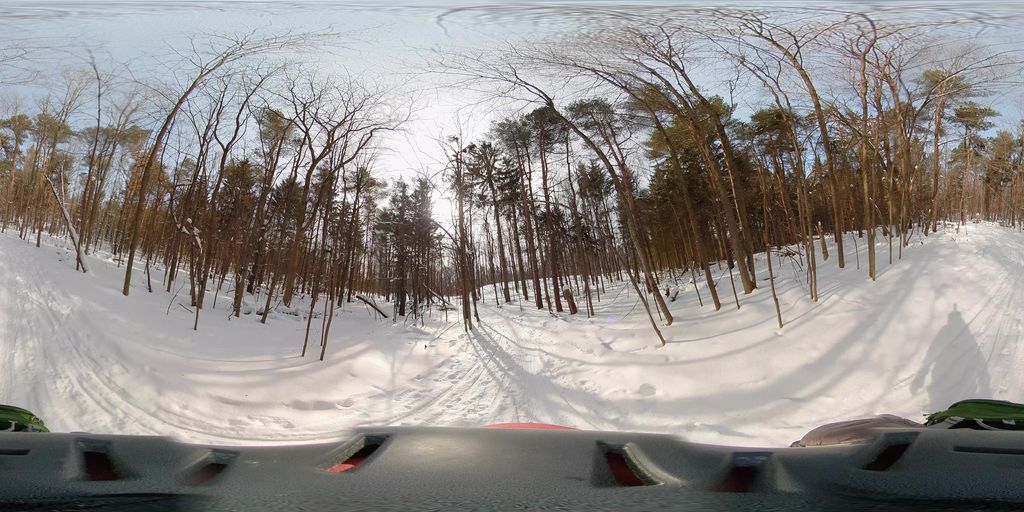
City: ottawa-gatineau